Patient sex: M
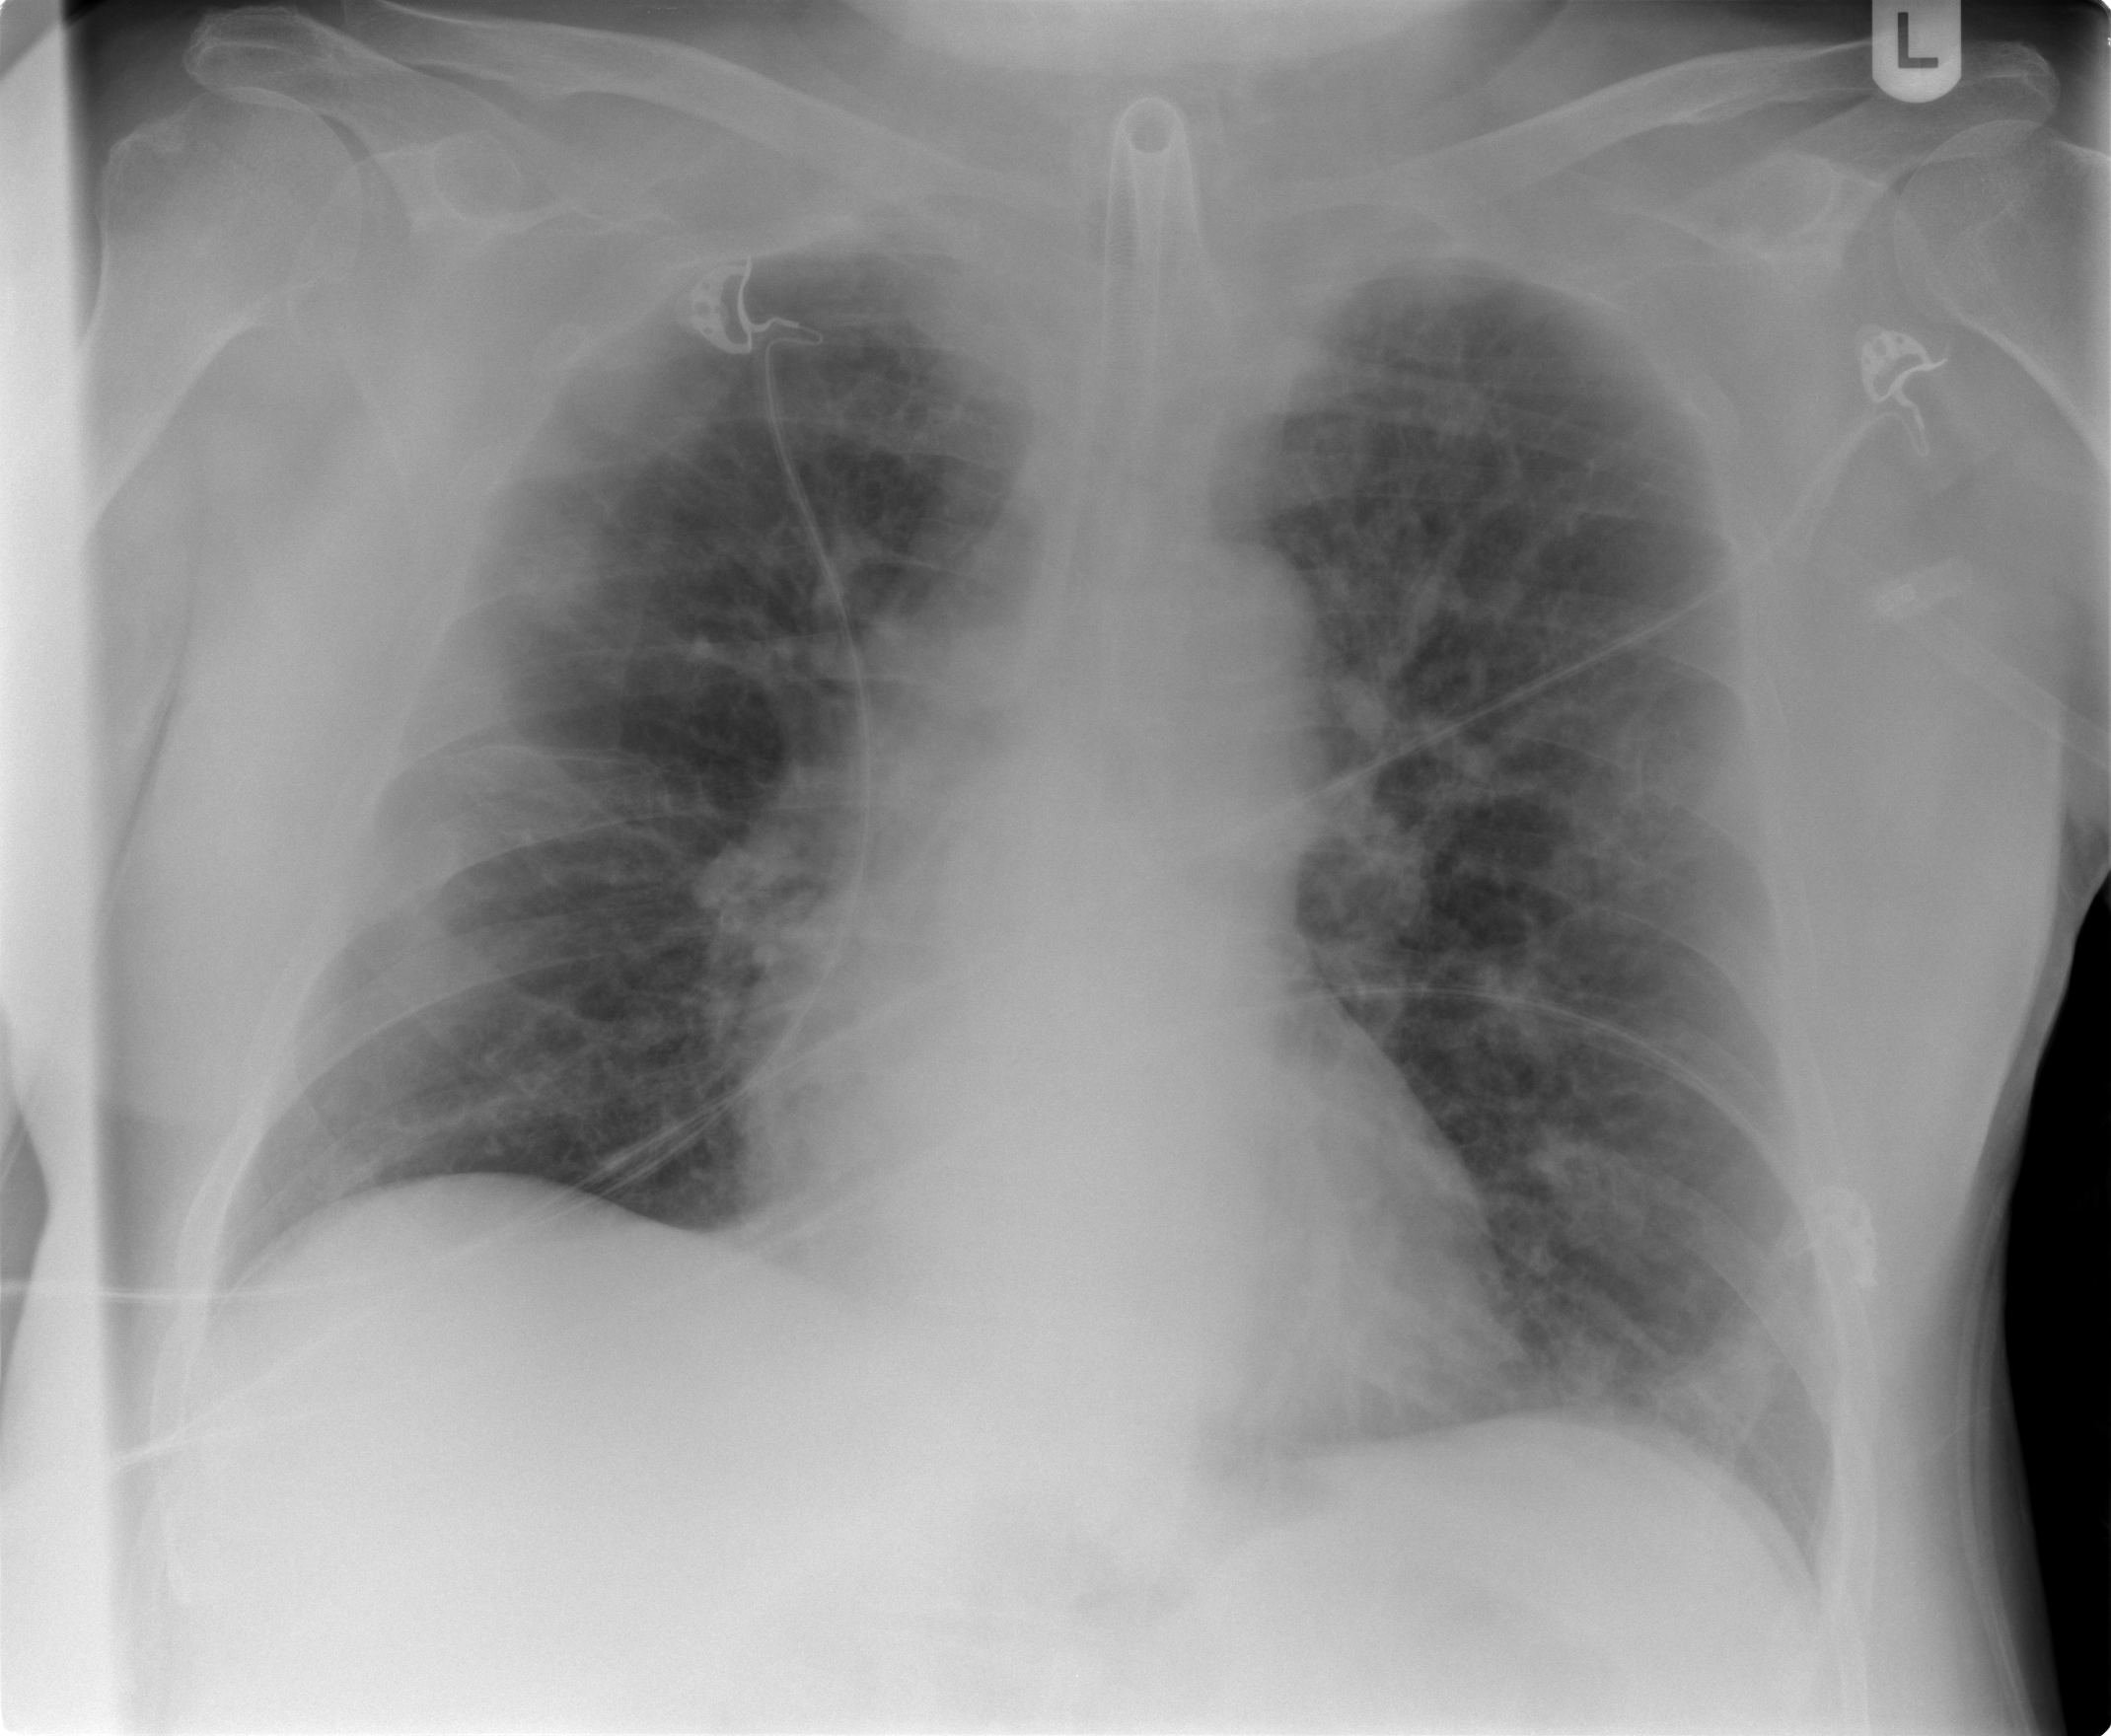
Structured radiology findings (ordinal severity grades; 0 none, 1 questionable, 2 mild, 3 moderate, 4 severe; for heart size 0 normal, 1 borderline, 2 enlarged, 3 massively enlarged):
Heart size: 0
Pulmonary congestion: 2
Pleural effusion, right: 0
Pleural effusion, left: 0
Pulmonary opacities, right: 2
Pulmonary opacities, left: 2
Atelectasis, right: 2
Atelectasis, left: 2